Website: apple
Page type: customer-info-address
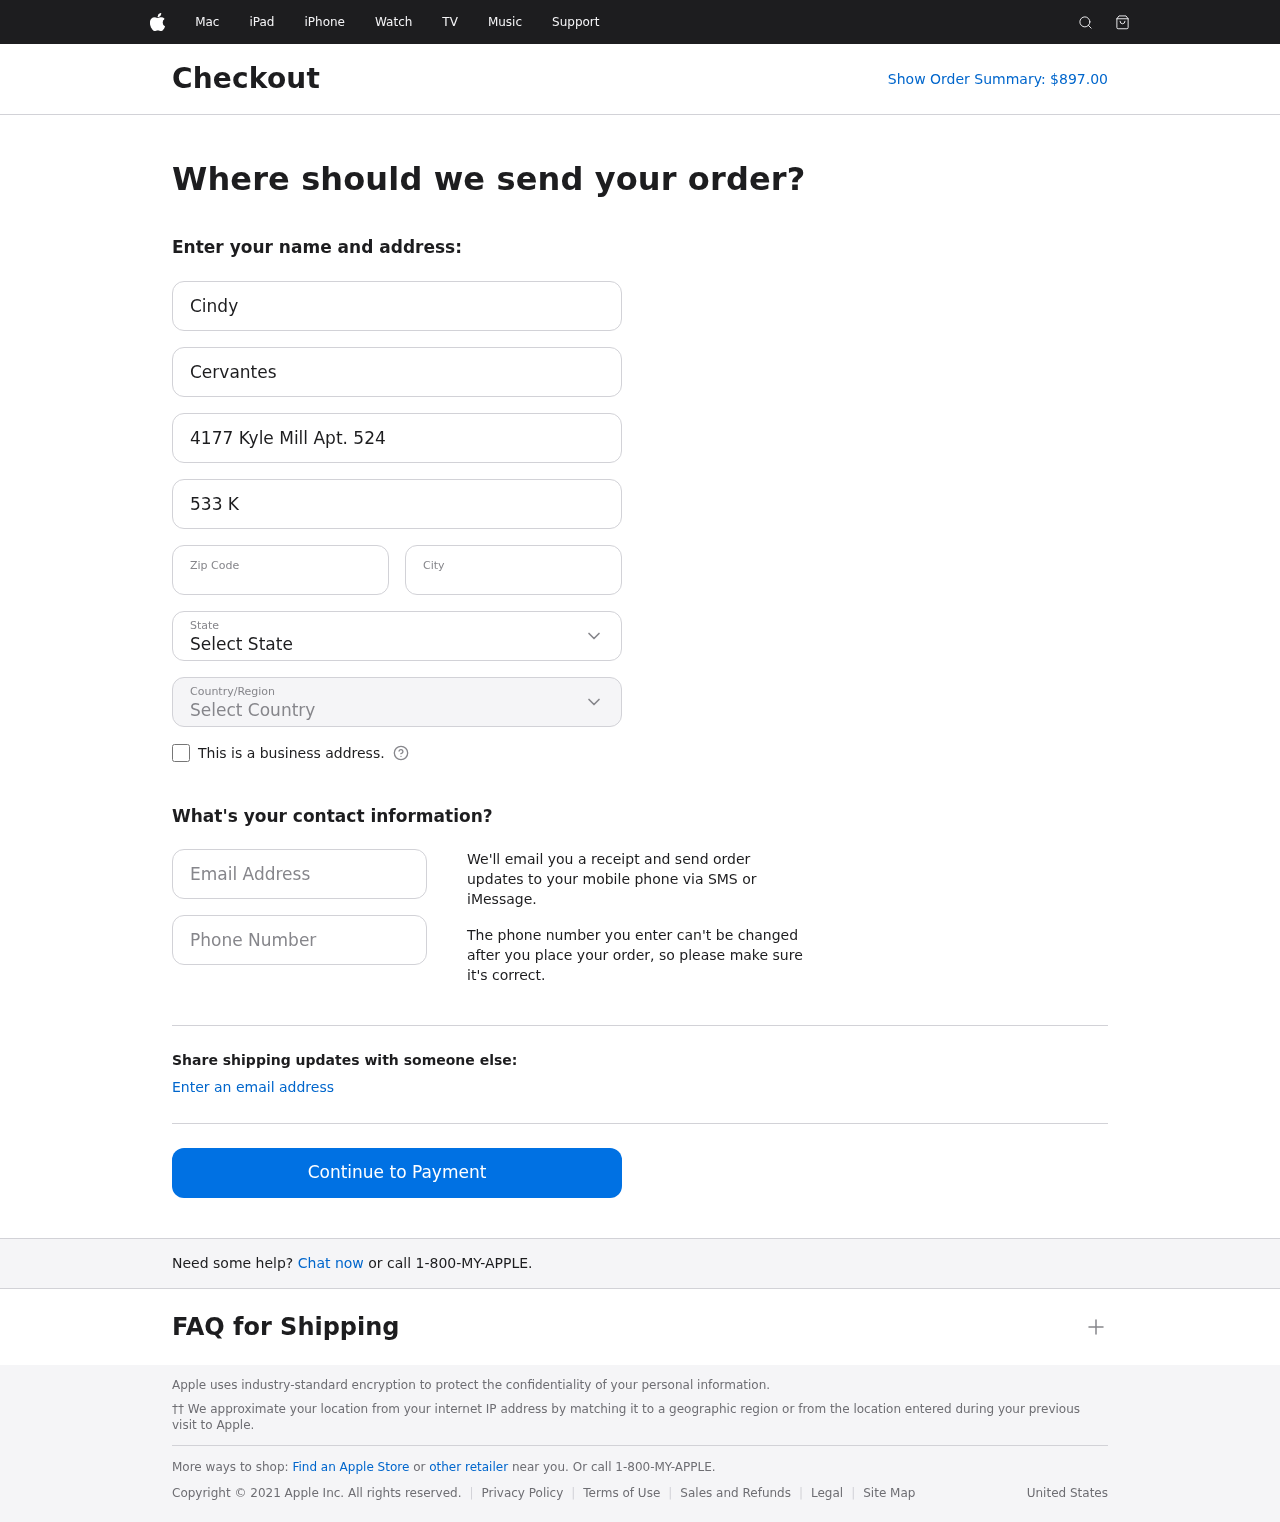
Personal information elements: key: PII_CITY
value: West Brett
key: PII_COUNTRY
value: United States
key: PII_EMAIL
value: cindycervantes@gmail.com
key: PII_FIRSTNAME
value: Cindy
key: PII_LASTNAME
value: Cervantes
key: PII_PHONE
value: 5978496593
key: PII_POSTCODE
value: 88221
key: PII_STATE
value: Connecticut
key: PII_STREET
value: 4177 Kyle Mill Apt. 524
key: PII_STREET2
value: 533 Karen Mews Suite 758
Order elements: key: ORDER_TOTAL
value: Show Order Summary: $897.00